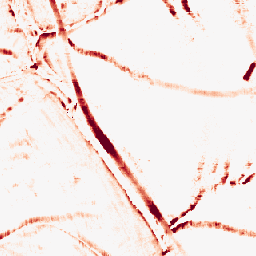
Category: morphological
Decomposition family: morphological_rect
Decomposition parameters: operation: opening
width: 10
height: 10
Upsampling method: nearest
Upsampling parameters: scale: 8
Upsampling scale: 8